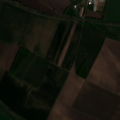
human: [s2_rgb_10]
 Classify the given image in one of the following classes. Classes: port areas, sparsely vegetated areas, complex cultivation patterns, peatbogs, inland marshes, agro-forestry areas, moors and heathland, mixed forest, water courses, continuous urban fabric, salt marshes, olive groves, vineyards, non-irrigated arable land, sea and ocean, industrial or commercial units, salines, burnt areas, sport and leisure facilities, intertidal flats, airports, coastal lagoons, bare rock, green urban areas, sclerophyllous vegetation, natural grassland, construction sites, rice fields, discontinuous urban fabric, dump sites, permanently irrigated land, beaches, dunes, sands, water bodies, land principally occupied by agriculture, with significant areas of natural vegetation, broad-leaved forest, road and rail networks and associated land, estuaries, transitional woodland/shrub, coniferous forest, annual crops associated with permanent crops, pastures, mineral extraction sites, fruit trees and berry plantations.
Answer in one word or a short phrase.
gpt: non-irrigated arable land, transitional woodland/shrub